Question:
I want get the last date of each service
I would like to achieve the following:
'''
+-------------------+---------------------+------+------------+---------------+---------------+
| Vin | Concesionario_Crm | OTS | Fecha | Service | Concesionario |
+-------------------+---------------------+------+------------+---------------+---------------+
| JAANLR55EE7102074 | AUTOCONSA UIO | 9 | 23/04/2019 | MANTENIMIENTO | AUTOCONSA UIO|
+-------------------+---------------------+------+------------+---------------+---------------+
| JAANLR55EE7102074 | AUTOCONSA UIO | 9 | 10/09/2018 | MECANICA | AUTOCONSA UIO|
+-------------------+---------------------+------+------------+---------------+---------------+
'''
I tried this but it just get the record when the selected service have the last date
'''
Mantenimiento = "INSERT INTO SERVICIO SELECT DISTINCT t2.Mes_CRM, t2.Razon_social, t2.vin, t2.concesionario_crm, t1.ots, t1.fecha, t2.tipo_servicio, t2.concesionario FROM (SELECT max(t.Mes_CRM) AS Mes_CRM, t.vin, sum(t.ots) AS ots, max(t.fecha_salida) AS fecha FROM CASO AS t GROUP BY t.vin) AS t1 INNER JOIN CASO AS t2 ON (t1.Mes_CRM = t2.Mes_CRM) AND (t1.fecha = t2.fecha_salida) AND (t1.vin = t2.vin) WHERE (t2.tipo_servicio = 'MANTENIMIENTO')"
'''
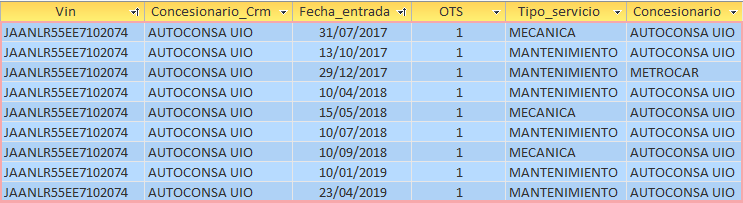
Answer: You could solve this using joins on an aggregated subquery, e.g.:
'''
select t2.vin, t2.concesionario_crm, t1.ots, t1.fecha, t2.concesionario
from
(
select t.vin, sum(t.ots) as ots, max(t.fecha_entrada) as fecha
from case1 t
group by t.vin
) t1
inner join case1 t2 on t1.vin = t2.vin and t1.fecha = f2.fecha_entrada
'''